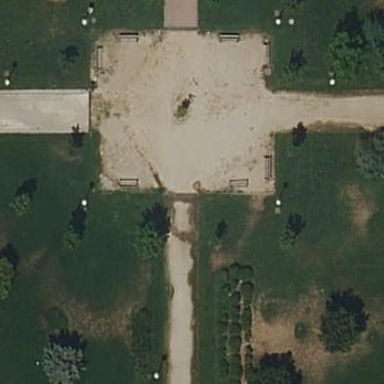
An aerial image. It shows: Playground with dirt surface.